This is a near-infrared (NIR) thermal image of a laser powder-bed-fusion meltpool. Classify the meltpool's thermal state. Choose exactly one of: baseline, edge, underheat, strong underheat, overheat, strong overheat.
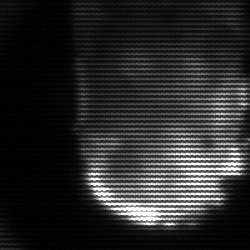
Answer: baseline